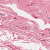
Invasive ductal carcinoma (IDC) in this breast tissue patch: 0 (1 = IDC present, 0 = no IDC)